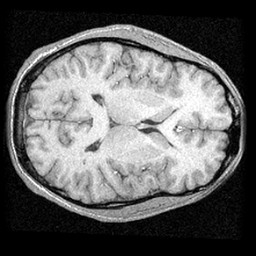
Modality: T1w
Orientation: axial
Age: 21
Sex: male